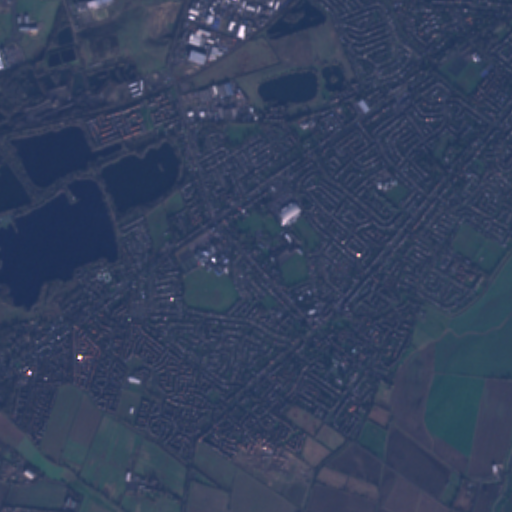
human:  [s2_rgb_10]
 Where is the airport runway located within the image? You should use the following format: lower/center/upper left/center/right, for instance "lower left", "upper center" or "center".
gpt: The airport runway is located in the lower left of the image.
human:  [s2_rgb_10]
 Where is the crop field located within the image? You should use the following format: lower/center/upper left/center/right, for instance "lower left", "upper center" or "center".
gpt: The crop field is located in the center right of the image.
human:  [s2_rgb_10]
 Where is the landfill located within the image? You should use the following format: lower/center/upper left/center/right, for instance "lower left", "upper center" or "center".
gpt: The landfill is located in the upper left of the image.
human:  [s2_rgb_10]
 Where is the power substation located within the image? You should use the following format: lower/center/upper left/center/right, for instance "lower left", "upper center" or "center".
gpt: The power substation is located in the upper left of the image.
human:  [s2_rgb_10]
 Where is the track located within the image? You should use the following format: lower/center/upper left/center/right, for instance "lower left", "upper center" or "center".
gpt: The track is located in the upper right of the image.
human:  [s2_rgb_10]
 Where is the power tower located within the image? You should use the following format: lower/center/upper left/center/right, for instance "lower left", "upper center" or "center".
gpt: There is no power tower in the image.